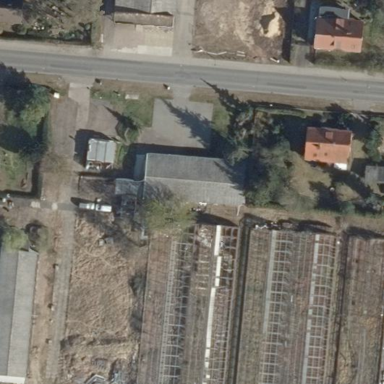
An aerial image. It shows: Greenhouse.